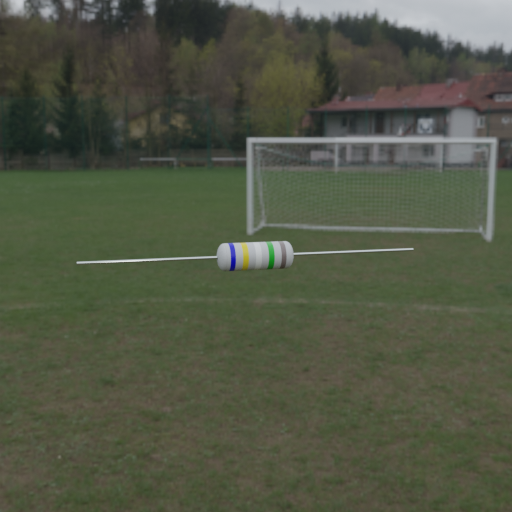
Resistor colour bands (in order): blue, yellow, white, green, gray